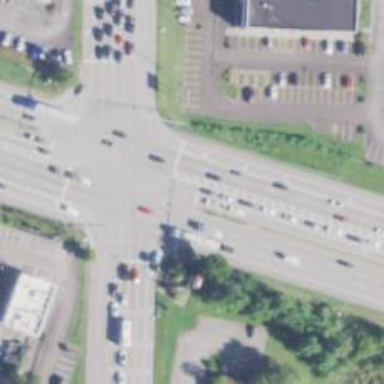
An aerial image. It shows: Trunk link highway.